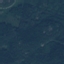
Label: Forest